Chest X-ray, AP view. Patient: 52 years old, sex M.
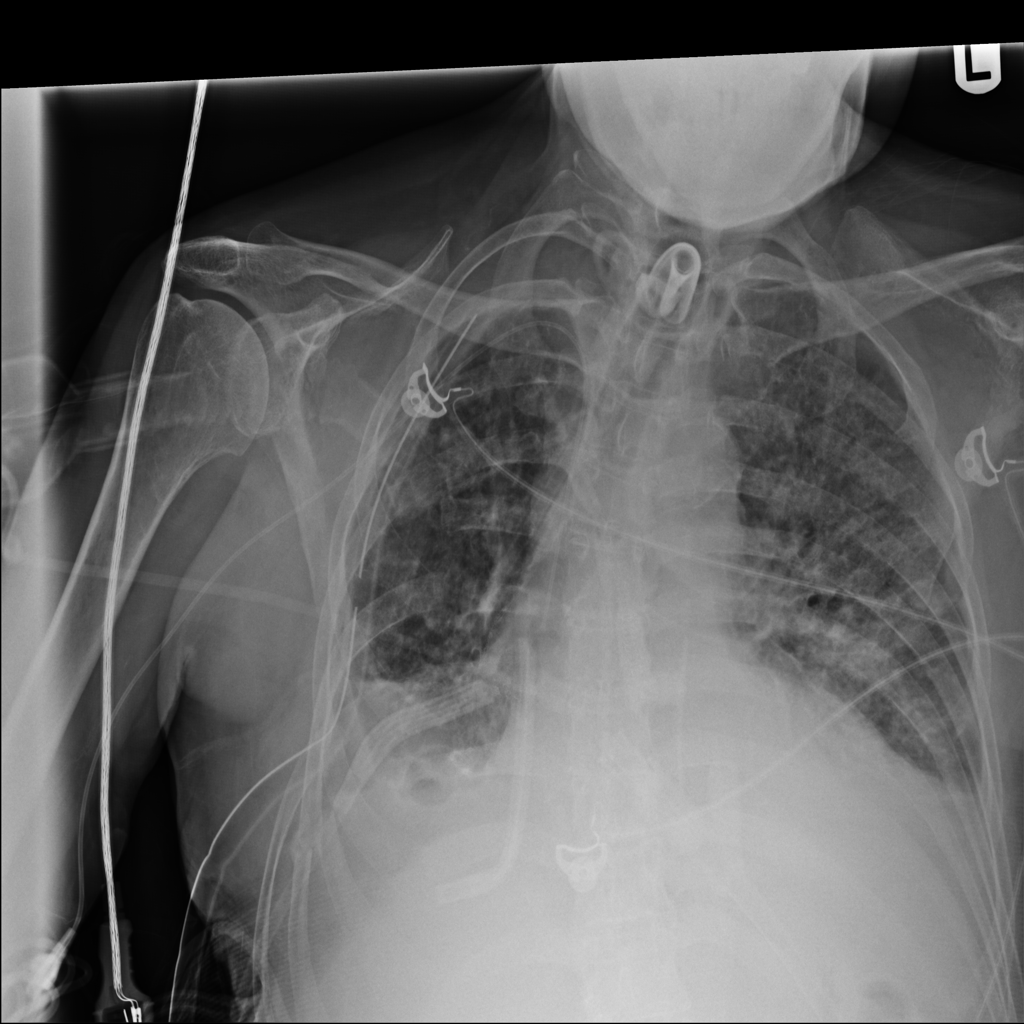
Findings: Infiltration